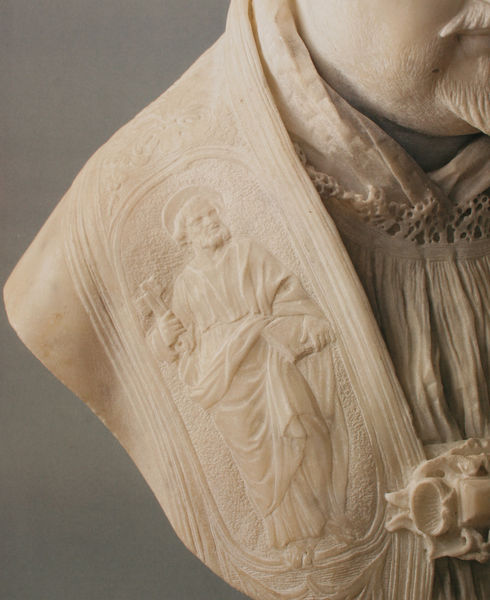
Titel: Porträt Papst Paul V. Borghese (Detail: rechte Schulter - Ornament - Paulus)
Künstler: Gianlorenzo Bernini
Standort: Rom
Institution: Galleria Borghese
Schlagwörter: kopf, mann, umhang, weiß, ausschnitt, haar, kleid, marmor, mund, blick, gürtel, schal, bart, hemd, schnurrbart, bibel, falten, kragen, rahmen, spitze, stein, bildnis, hals, hände, portrait, porträt, gewand, mantel, reich, stickerei, saum, spitzen, brosche, brustbild, kinn, locken, rosa, schulter, ranken, skulptur, statue, relief, ansicht, italien, rand, bischof, papst, schnäuzer, detail, büste, dekor, verzierung, nadel, plastik, rüschen, wange, raffung, foto, fotografie, photographie, schnalle, berlin, buch, unterhemd, medaillon, kreuz, religion, detailliert, barfuß, geriffelt, kardinal, spitzbart, photo, verziert, art, fragment, talar, heiligenschein, medallion, nimbus, farbfoto, papierrolle, christus, jesus, jesus christus, hammer, christlich, toga, struktur, klerus, priester, edelstein, heiliger, tiara, spitzenkragen, schlüssel, filigran, emblem, cape, tunika, petrus, aufnahme, schließe, verschluss, gewandfalten, elfenbein, erlöser, untergewand, etail, rüschchen, apostel, fältelung, fibel, evangelist, mantilla, albe, hend, messias, paulus, heilger, gottessohn, sohn gottes, hl petrus, marmorbüste, christkind, schluter, gekleidet, velum, portraitbüste, porträtbüste, atribut, bellini, gianlorenzo, detaillreich, 1600, christkönig, figel, heilland, erretter, jesus von nazaret, bode museum, ehrr